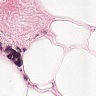
Metastatic tissue present: no